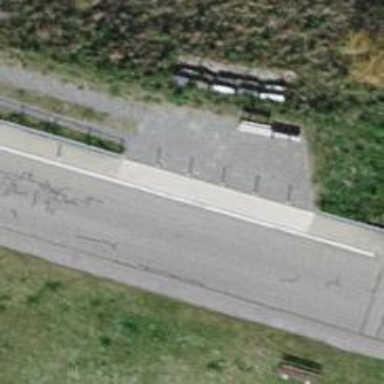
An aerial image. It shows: Bollard barrier.